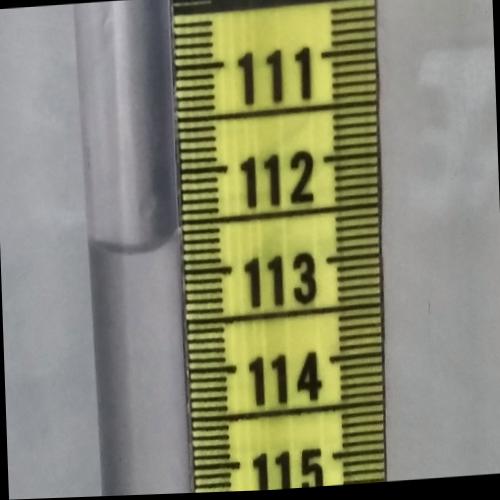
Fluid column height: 112.7 cm